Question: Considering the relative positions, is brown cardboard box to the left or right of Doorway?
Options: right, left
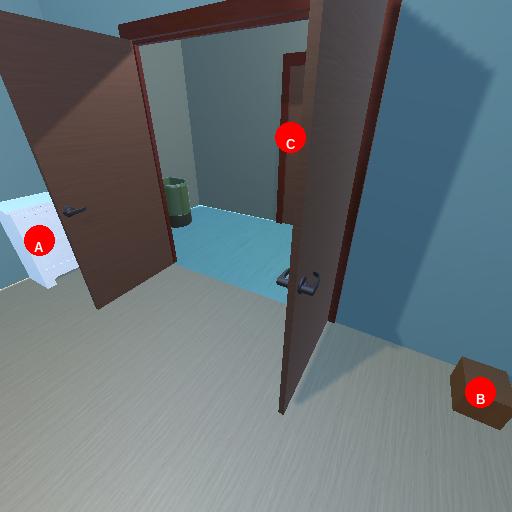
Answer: right